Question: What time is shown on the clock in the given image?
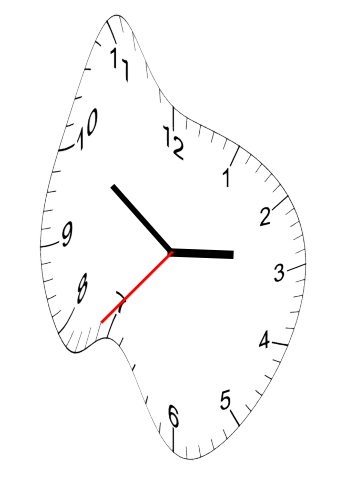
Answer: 02:50:37